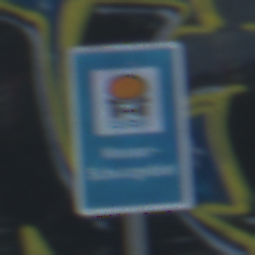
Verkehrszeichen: Wasserschutzgebiet
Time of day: Midday
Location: Outdoor (Urban)
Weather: Clear
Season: NotSpecified
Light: Natural